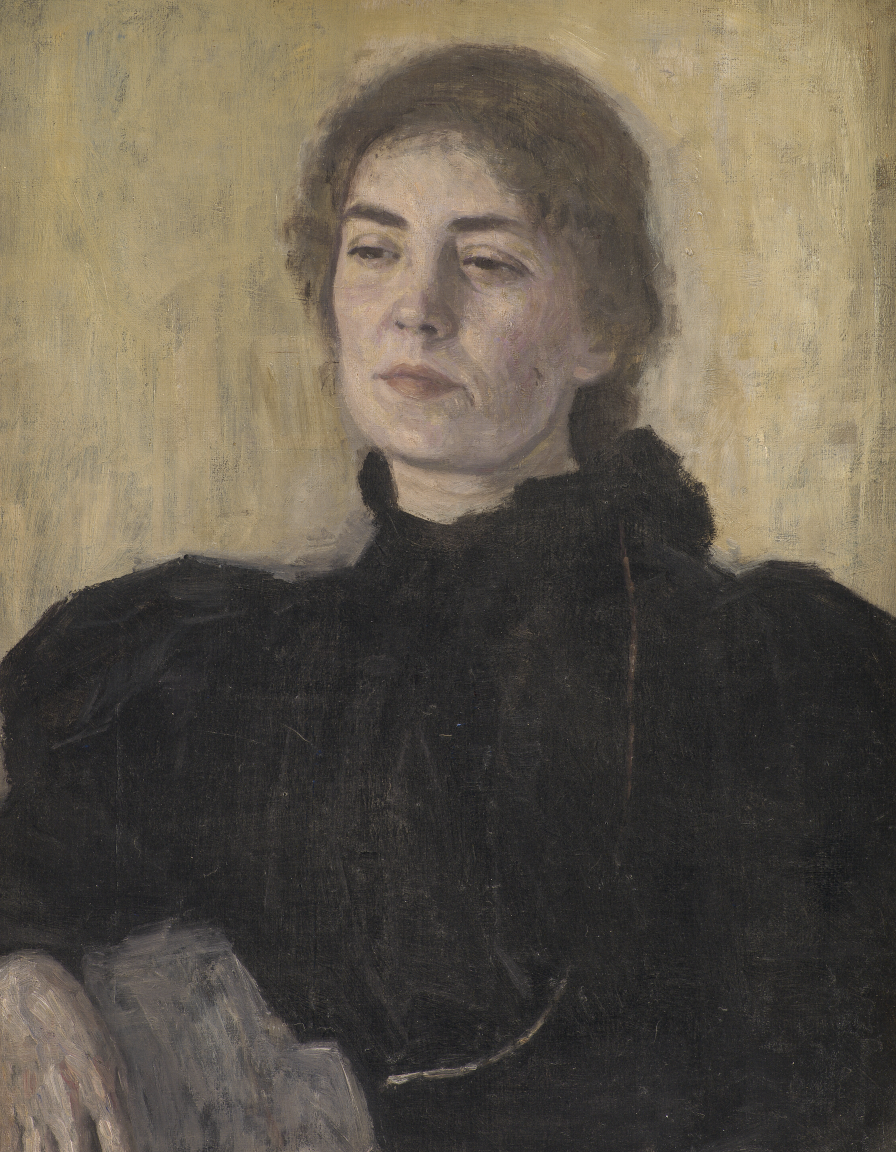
portrait painting, medium, bright diffused light, woman three-quarter view, short curly dark hair, gaze averted to the left, in dark high-collared dress, arm and hand resting on a grey pillow, pale yellow-green background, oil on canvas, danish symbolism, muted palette